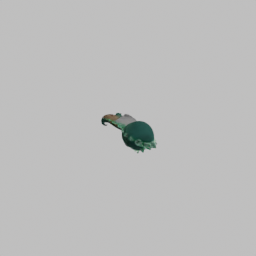
Label: animals